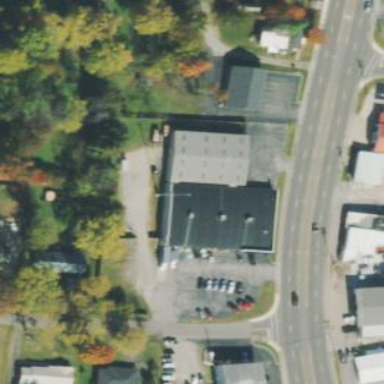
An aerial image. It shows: Commercial building.